Question: '''
import java.awt.Color;
import java.awt.Point;
import java.awt.image.BufferedImage;
import java.io.File;
import java.io.IOException;
import java.util.ArrayList;
import java.util.Random;
import javax.imageio.ImageIO;
public class Voronoi
{
public static void main(String args[])
{
Random r = new Random();
BufferedImage buf = new BufferedImage(500, 500, BufferedImage.TYPE_3BYTE_BGR);
Point[] points = new Point[50];
for(int i = 0; i < points.length; i++)
{
points[i] = new Point(r.nextInt(500), r.nextInt(500));
}
int b = Color.BLUE.getRGB();
int w = Color.WHITE.getRGB();
int g = Color.GREEN.getRGB();
for(int i = 0; i < points.length; i++)
{
buf.setRGB(points[i].x, points[i].y, b);
}
ArrayList<Point> dis = new ArrayList<Point>();
int min = 5000;
for(int i = 0; i < buf.getWidth(); i++)
{
for(int j = 0; j < buf.getHeight(); j++)
{
for(int k = 0; k < points.length; k++)
{
if(buf.getRGB(i, j) == b)
continue;
int d = distance(i, points[k].x, j, points[k].y);
if(d == min)
{
dis.add(points[k]);
}
else if(d < min)
{
dis.clear();
dis.add(points[k]);
min = d;
}
}
if(dis.size() == 1)
{
buf.setRGB(i, j, w);
}
else if(dis.size() > 1)
{
Point m = midPoint(dis);
buf.setRGB(m.x, m.y, g);
}
dis.clear();
min = 5000;
}
}
try
{
ImageIO.write(buf, "png", new File("this.png"));
}
catch (IOException e)
{
// TODO Auto-generated catch block
e.printStackTrace();
}
}
public static int distance(int x1, int y1, int x2, int y2)
{
return (int)Math.sqrt(Math.pow(x2 - x1, 2) + Math.pow(y2 - y1, 2));
}
public static Point midPoint(ArrayList<Point> p)
{
int totX = 0;
int totY = 0;
for(Point a: p)
{
totX += a.x;
totY += a.y;
}
totX /= p.size();
totY /= p.size();
return new Point(totX, totY);
}
}
'''
All it generates is something like this:

What the code is supposed to be doing:
Go through each pixel, one by one, and find the point(s) [The blue dots] closest to each pixel. If there is only one point, color that pixel white. However if there are multiple points, color that green.
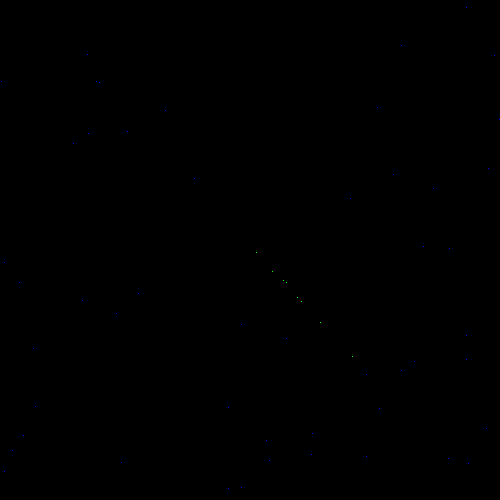
Answer: Here is what was wrong:
Originally:
'''
int d = distance(i, points[k].x, j, points[k].y);
'''
The correct version:
'''
int d = distance(i, j, points[k].x, points[k].y);
'''
In addition to that, I was not supposed to be averaging the correct points as I was here:
'''
Point m = midPoint(dis);
'''
I was supposed to merely color (i,j) green.